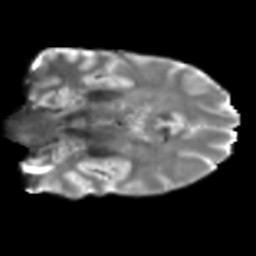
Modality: T2w
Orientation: coronal
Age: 46
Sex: male
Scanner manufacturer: siemens
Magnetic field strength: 3 T
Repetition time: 5 s
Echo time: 0.092 s